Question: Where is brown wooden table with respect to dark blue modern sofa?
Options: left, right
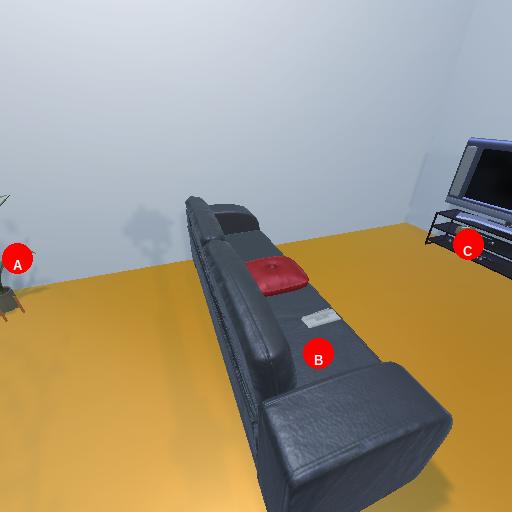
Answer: left